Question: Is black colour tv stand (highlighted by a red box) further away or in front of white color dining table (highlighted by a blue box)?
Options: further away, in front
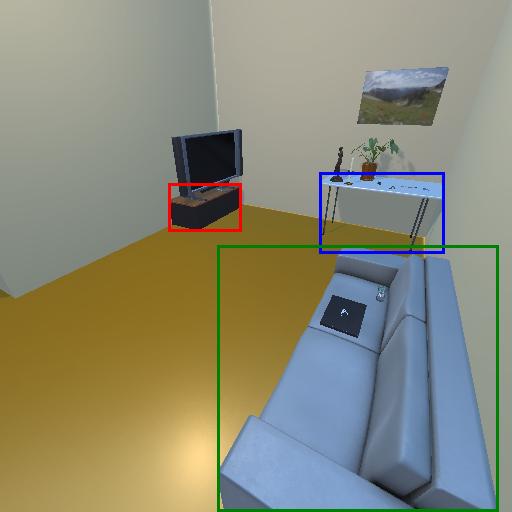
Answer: further away